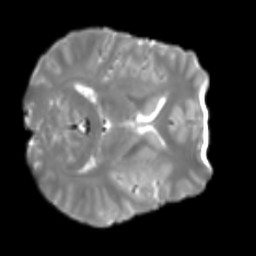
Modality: T2w
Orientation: axial
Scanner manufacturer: siemens
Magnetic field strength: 3 T
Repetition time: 4 s
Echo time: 0.0594 s